Field crop: maize
Growth stage: 2
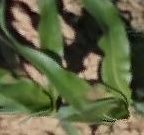
Species: maize